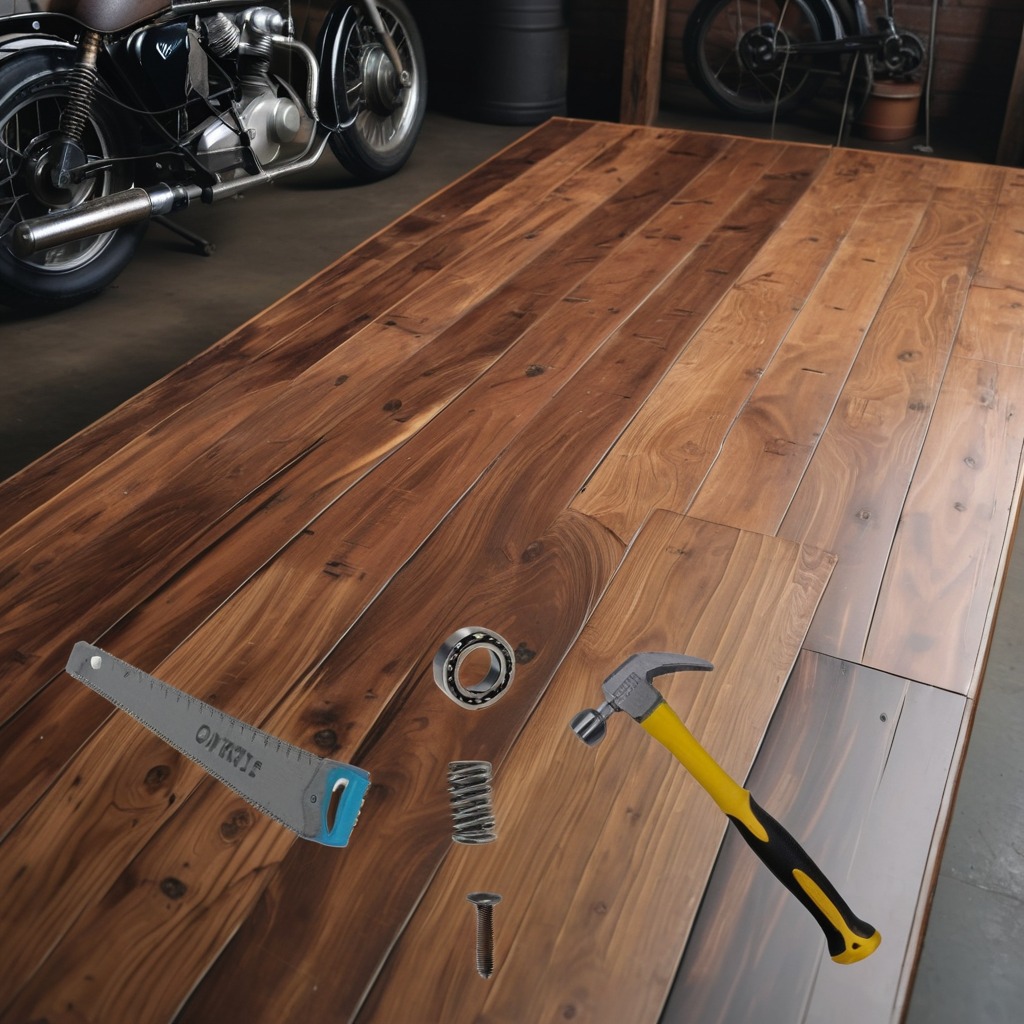
A metal ball bearing, a hammer, a metal machine screw, a coiled metal spring, and a handheld metal saw are lying on an oil-spilled wooden table in a vintage motorcycle garage.